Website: bh-photo
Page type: customer-info-address
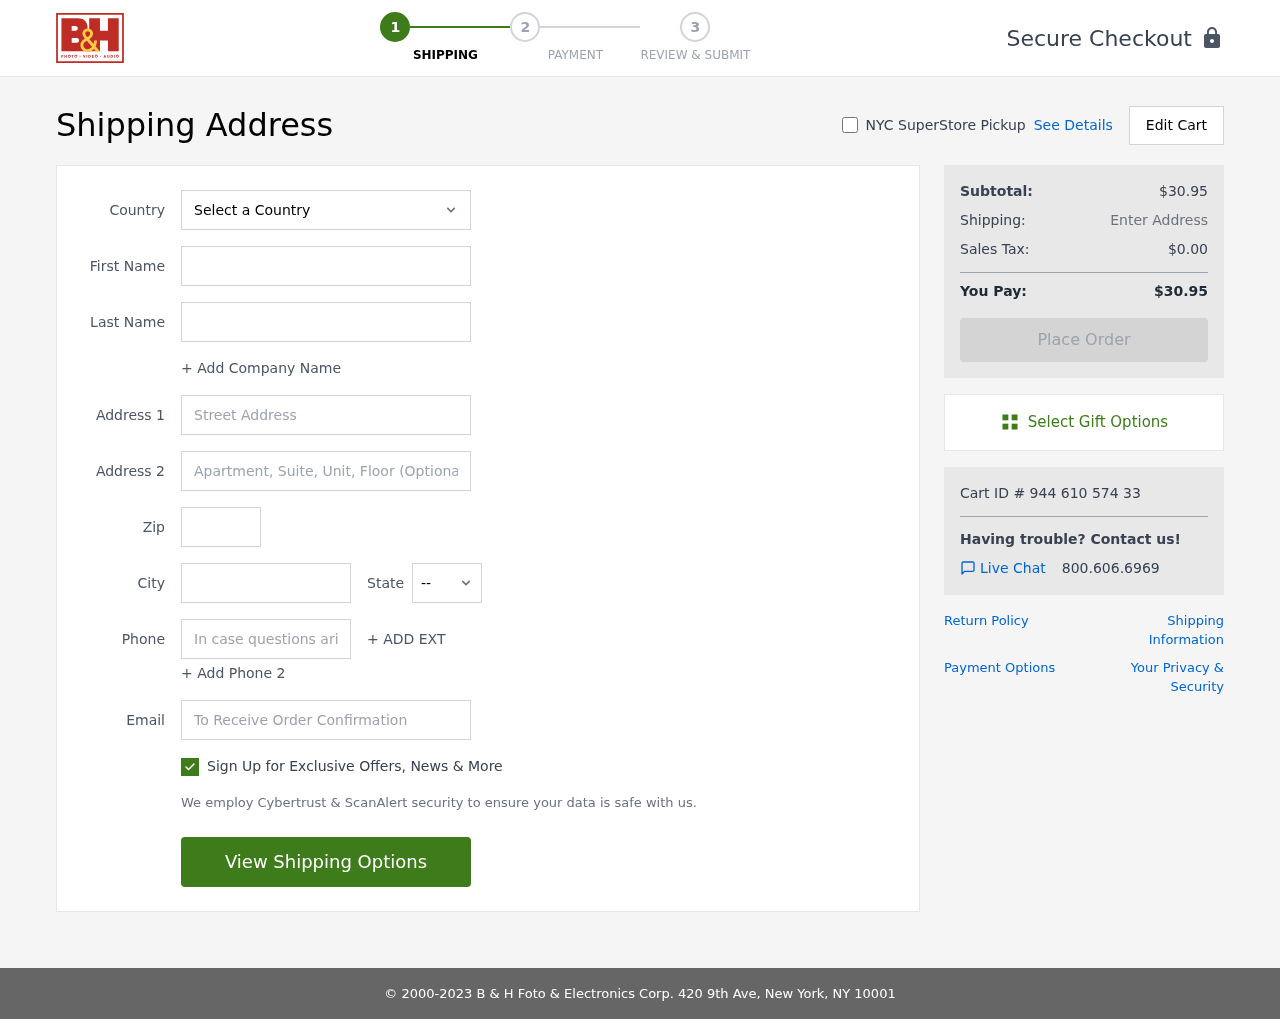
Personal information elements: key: PII_CITY
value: North Nicoleshire
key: PII_COUNTRY
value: United States
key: PII_EMAIL
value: jared_williams@hotmail.com
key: PII_FIRSTNAME
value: Jared
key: PII_LASTNAME
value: Williams
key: PII_PHONE
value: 5046555150
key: PII_POSTCODE
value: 61743
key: PII_STATE_ABBR
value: OR
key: PII_STREET
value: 5292 Clark Mission
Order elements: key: ORDER_SUBTOTAL
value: $30.95
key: ORDER_TAX
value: $0.00
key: ORDER_TOTAL
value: $30.95
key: ORDER_ID
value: Cart ID # 944 610 574 33